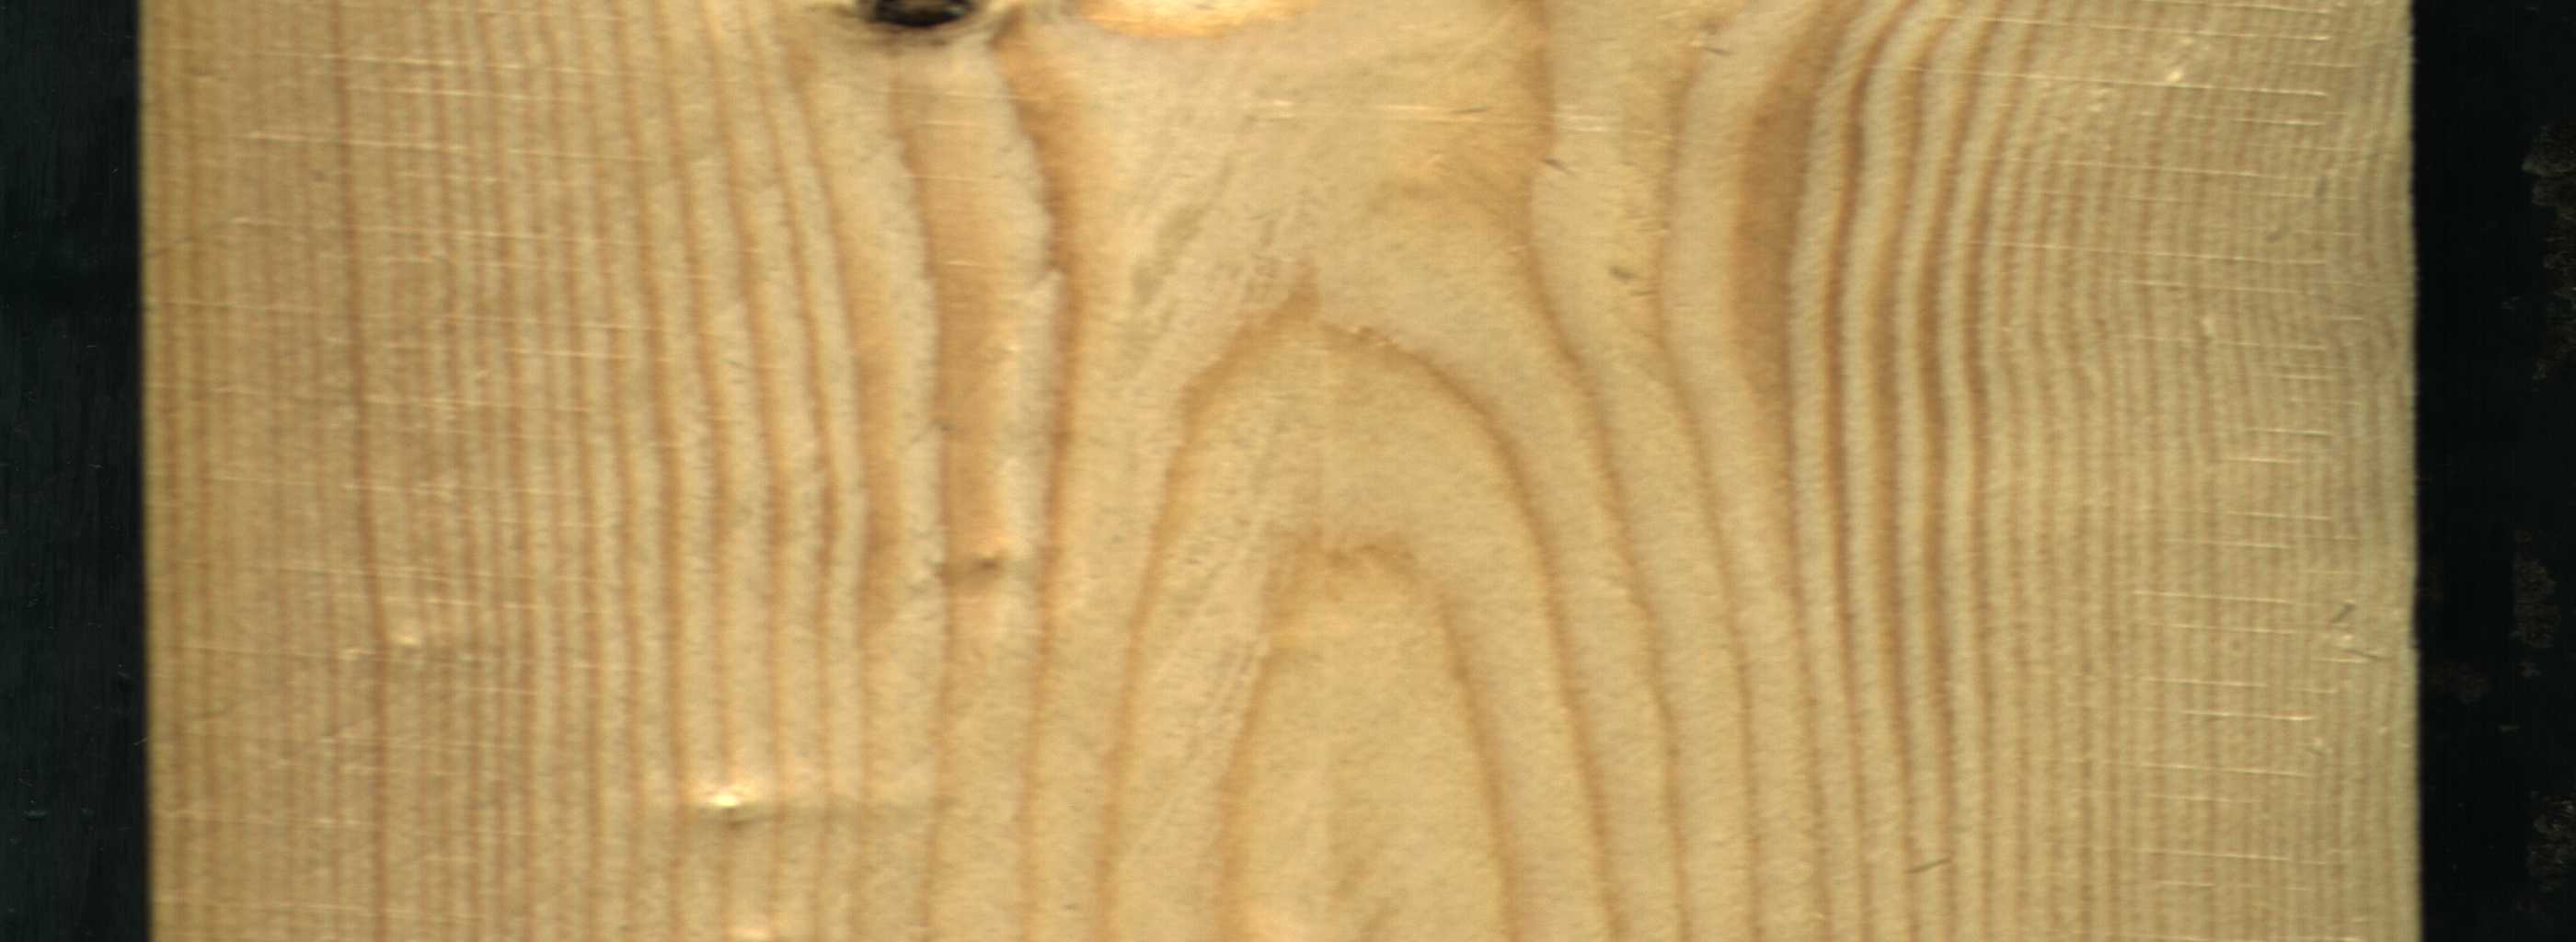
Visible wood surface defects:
Dead_Knot